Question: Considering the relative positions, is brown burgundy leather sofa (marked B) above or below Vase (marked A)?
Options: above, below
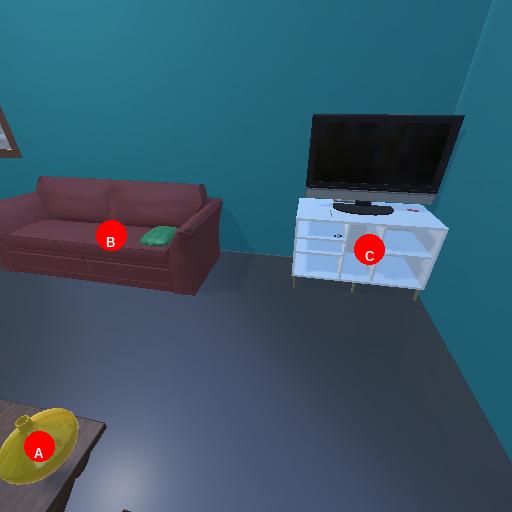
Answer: above